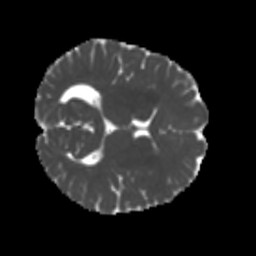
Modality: MD
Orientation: axial
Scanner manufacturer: siemens
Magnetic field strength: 3 T
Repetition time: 4 s
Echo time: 0.0594 s